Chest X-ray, AP view. Patient: 47 years old, sex M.
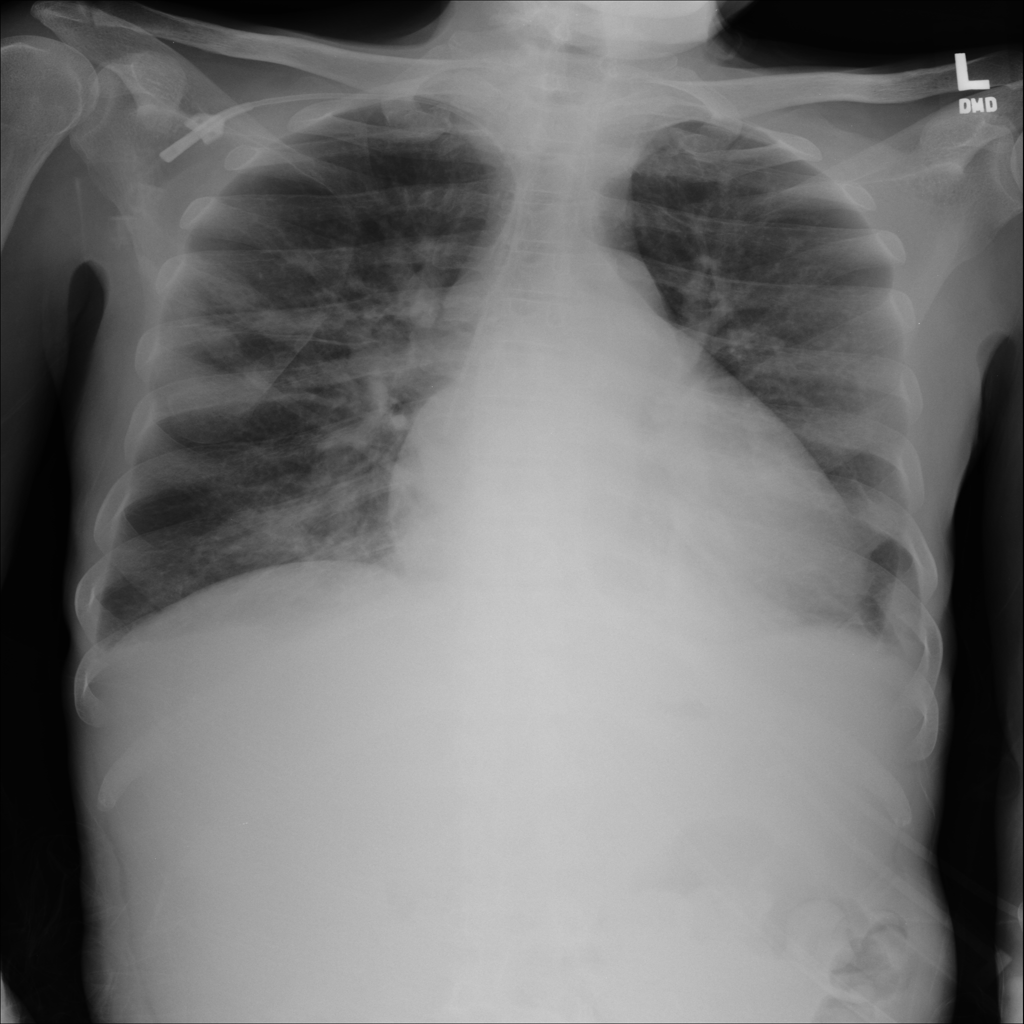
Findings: Cardiomegaly